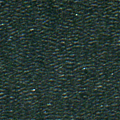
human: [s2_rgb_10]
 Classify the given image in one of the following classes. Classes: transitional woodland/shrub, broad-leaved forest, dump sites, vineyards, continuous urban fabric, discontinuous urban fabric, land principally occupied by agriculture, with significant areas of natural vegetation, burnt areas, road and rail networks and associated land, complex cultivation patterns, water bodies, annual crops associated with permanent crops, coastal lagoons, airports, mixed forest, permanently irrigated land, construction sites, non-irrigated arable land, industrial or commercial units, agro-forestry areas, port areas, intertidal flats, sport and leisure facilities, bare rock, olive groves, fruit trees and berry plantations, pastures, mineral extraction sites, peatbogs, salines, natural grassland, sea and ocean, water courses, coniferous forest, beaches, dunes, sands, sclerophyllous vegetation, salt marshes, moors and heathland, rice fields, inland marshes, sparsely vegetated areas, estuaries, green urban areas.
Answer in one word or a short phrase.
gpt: sea and ocean